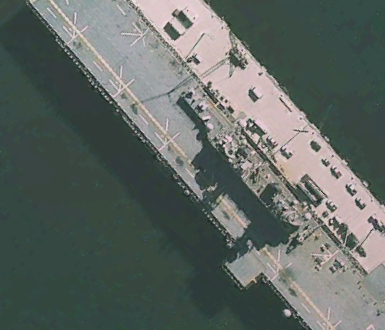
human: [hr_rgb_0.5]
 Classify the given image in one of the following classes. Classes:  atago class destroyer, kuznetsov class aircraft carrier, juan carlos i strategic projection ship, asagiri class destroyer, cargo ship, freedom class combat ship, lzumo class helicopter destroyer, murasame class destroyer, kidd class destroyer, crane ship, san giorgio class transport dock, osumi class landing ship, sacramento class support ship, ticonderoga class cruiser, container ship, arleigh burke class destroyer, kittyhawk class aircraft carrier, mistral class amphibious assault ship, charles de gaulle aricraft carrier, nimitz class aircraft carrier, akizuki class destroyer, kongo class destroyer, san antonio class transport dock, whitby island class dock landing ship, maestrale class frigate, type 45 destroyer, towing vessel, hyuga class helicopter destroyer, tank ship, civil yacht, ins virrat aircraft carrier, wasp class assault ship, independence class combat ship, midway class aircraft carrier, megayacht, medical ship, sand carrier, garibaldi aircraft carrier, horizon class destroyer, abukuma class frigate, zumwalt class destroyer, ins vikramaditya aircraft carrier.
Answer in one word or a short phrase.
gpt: Wasp class assault ship